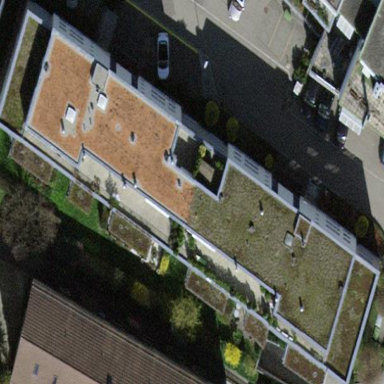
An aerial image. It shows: Apartment building with flat roof.